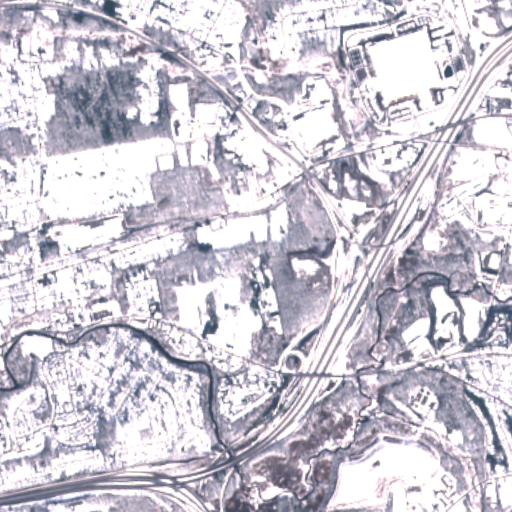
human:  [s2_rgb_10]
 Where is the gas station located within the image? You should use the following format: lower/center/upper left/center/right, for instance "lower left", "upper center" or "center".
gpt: The gas station is located in the lower right of the image.
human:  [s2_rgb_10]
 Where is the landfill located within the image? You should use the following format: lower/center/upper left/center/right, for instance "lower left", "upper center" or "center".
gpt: The landfill is located in the lower right of the image.
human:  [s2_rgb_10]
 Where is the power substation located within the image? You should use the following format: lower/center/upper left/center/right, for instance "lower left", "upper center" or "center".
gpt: The power substation is located in the lower right of the image.
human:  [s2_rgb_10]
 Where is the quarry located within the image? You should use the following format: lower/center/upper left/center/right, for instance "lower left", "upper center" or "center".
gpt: The quarry is located in the right of the image.
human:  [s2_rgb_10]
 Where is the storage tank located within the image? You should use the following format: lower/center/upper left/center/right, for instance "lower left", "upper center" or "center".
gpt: The storage tank is located in the upper center of the image.
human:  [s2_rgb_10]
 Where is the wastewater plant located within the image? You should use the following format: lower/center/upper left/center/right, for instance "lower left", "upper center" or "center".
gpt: The wastewater plant is located in the lower right of the image.
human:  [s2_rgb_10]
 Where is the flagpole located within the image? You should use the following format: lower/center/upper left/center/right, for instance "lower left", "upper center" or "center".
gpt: The flagpole is located in the center right of the image.
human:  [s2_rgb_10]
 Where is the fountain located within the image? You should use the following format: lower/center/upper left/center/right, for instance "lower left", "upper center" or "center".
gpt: The fountain is located in the lower center of the image.
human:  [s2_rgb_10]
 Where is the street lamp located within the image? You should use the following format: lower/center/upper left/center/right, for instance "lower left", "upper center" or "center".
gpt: The street lamp is located in the upper right of the image.
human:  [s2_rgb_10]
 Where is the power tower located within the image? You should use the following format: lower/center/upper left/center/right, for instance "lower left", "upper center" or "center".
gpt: There is no power tower in the image.